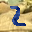
Label: 2